Question: So I need to create a script that will delete our Safari extension product.
The problem is that sometimes the File name is changing
and I cant just delete all .EXTZ
Files from the Extension Folder.
So I thought maybe to look inside the Extension.Plist and see in the "installed extension key my extension sub key with the installed file name (see screenshot)
Then Delete the file With the exact name in the extension folder.
I Couldn't figure out how to do it
Can Someone help ?
If you guys a better idea how to remove the extension it'll be nice!

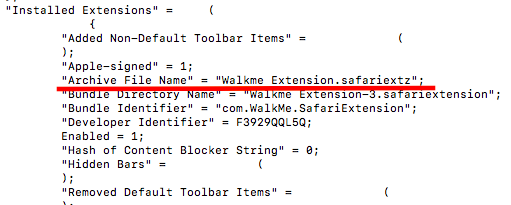
Answer: Applescript has <URL> for reading plist files in "System Events". You can use it to pull out the Archive File Name.
'''
tell application "System Events"
tell property list file "File Path to plist file here"
set plistValue to value of property list item "Installed Extensions"
set plistFirstItem to item 1 of plistValue
set archiveFileName to |archive file name| of plistFirstItem
return archiveFileName
end tell
end tell
'''
This should return the string in that property. You can then delete the file with that name in the extensions folder.